При проектировании лазерной системы наведения необходимо учитывать неоднородность показателя преломления воздуха. Из-за влияния различных факторов, таких как состояние поверхности, высота, температура, влажность и плотность воздуха, показатель преломления в разных точках может различаться, и тогда свет не будет двигаться по прямой. Предположим, что показатель преломления воздуха $n$ изменяется с высотой $y$ следующим образом: $$n(y)= n_0 + \alpha y,$$где $n_0$ — показатель преломления при $y=0$, $n_0 > 0$, $\alpha > 0$ — известные константы. Время распространения лазера мало. Лазер находится в начале координат $O$, как показано на рисунке.
Если изначальный угол между лазерным лучом и вертикальной осью равен $\theta_0$ ($0 \leq \theta_0 \leq \frac{\pi}{2}$), найдите уравнение, которое описывает распространение луча.
Пусть цель $A$ находится в первом квадранте. Если её высота равна $y_a$, найдите максимальное значение $x_{a\,max}$ координаты $x$ цели, которую может поразить лазер.
Лазерное поражение цели требует определенного времени воздействия. Если цель $A$ находится в зоне поражения лазера, её начальное положение равно $(x_0, y_0)$, и цель приближается к лазеру с постоянной горизонтально направленной скоростью $v$, как должен изменяться угол $\theta_0$ со временем $t$, чтобы луч всегда попадал в цель?
Лазерные атаки обычно следуют принципу безопасного уничтожения, то есть самолёт-цель $A$ должен быть уничтожен, и все сброшенные им бомбы не должны поражать лазер. Бомба при сбрасывании неподвижна относительно $A$. Как только $A$ входит в зону поражения лазера, тот сразу же начинает его облучать. Высота полёта $A$ равна $y_a$, а продолжительность воздействия, необходимого для уничтожения $A$, равна $t_a$. Ускорение свободного падения равно $g$, сопротивлением воздуха можно пренебречь. Найдите диапазон скоростей $A$, при которых лазер сможет его уничтожить.
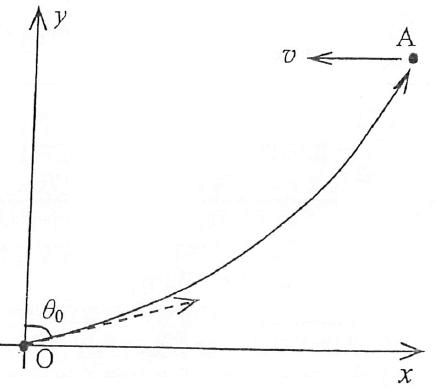
Если изначальный угол между лазерным лучом и вертикальной осью равен $\theta_0$ ($0 \leq \theta_0 \leq \frac{\pi}{2}$), найдите уравнение, которое описывает распространение луча.
Ответ: $$y=\frac{\alpha^{2}}{4 n_{0}^{2} \sin ^{2} \theta_{0}} x^{2}+\frac{x}{\tan \theta_{0}}.$$

Пусть цель $A$ находится в первом квадранте. Если её высота равна $y_a$, найдите максимальное значение $x_{a\,max}$ координаты $x$ цели, которую может поразить лазер.
Ответ: $$y_{a\,max} = \frac{2n_0}{\alpha} \sqrt{y_a}.$$

Лазерное поражение цели требует определенного времени воздействия. Если цель $A$ находится в зоне поражения лазера, её начальное положение равно $(x_0, y_0)$, и цель приближается к лазеру с постоянной горизонтально направленной скоростью $v$, как должен изменяться угол $\theta_0$ со временем $t$, чтобы луч всегда попадал в цель?
Ответ: $$\theta_{0}=\arctan \left(\frac{2 n_{0}^{2}\tilde x}{4 n_{0}^{2} y_{0}-\alpha^{2}\tilde x^{2}}+\sqrt{\left(\frac{2 n_{0}^{2}\tilde x}{4 n_{0}^{2} y_{0}-\alpha^{2}\tilde x^{2}}\right)^{2}+\frac{\alpha^{2}\tilde x^{2}}{4 n_{0}^{2} y_{0}-\alpha^{2}\tilde x^{2}}}\right),$$ где $\tilde x=x_0-vt$

Лазерные атаки обычно следуют принципу безопасного уничтожения, то есть самолёт-цель $A$ должен быть уничтожен, и все сброшенные им бомбы не должны поражать лазер. Бомба при сбрасывании неподвижна относительно $A$. Как только $A$ входит в зону поражения лазера, тот сразу же начинает его облучать. Высота полёта $A$ равна $y_a$, а продолжительность воздействия, необходимого для уничтожения $A$, равна $t_a$. Ускорение свободного падения равно $g$, сопротивлением воздуха можно пренебречь. Найдите диапазон скоростей $A$, при которых лазер сможет его уничтожить.
Ответ: $$v \in \left(0,~ \frac{2 n\left(t_{a} \sqrt{g y_{a}}-\sqrt{2} y_{a}\right)}{\alpha\left(g t_{a}^{2}-2 y_{a}\right)}\right).$$
Темы:
T, Оптика, Геометрическая оптика, Градиентная оптика, Китайские